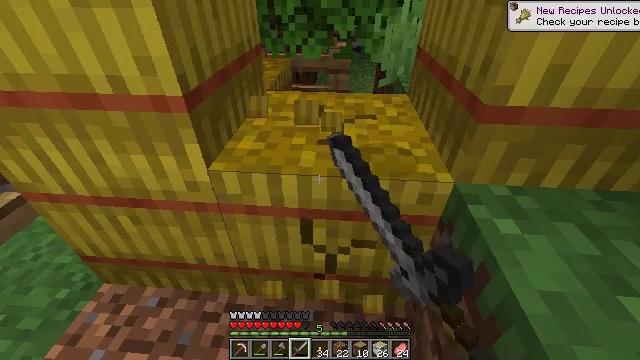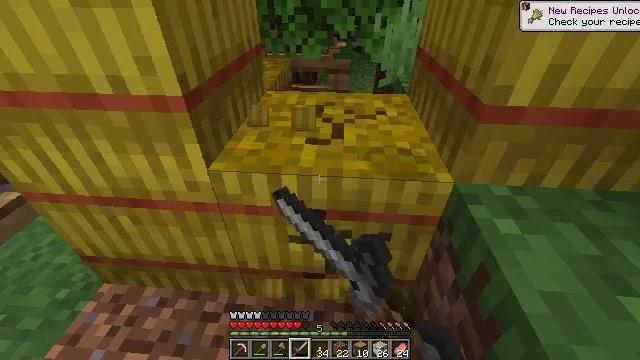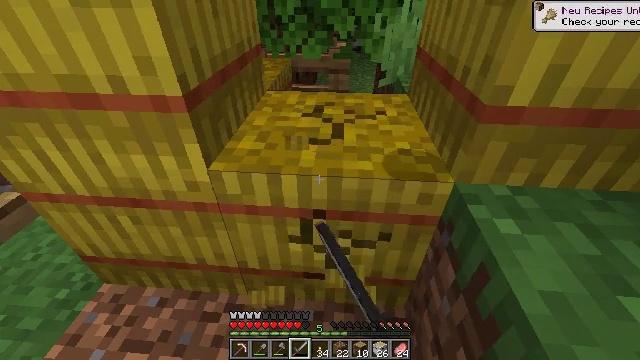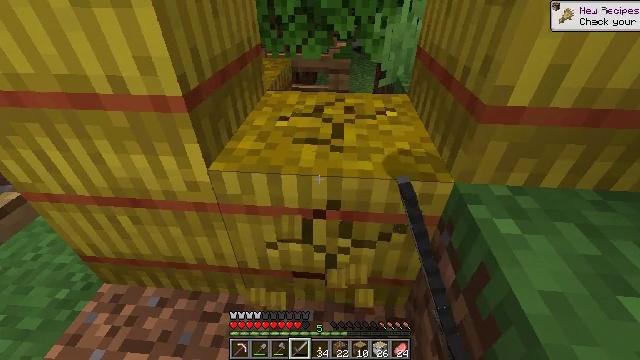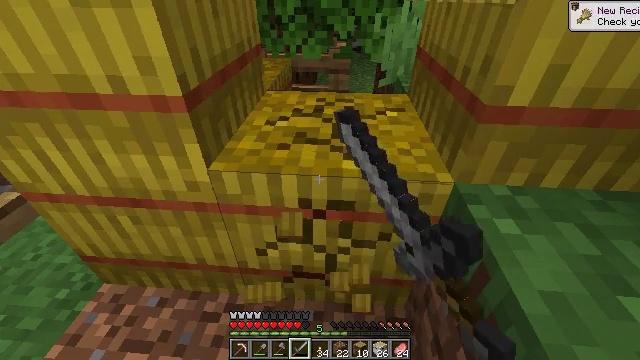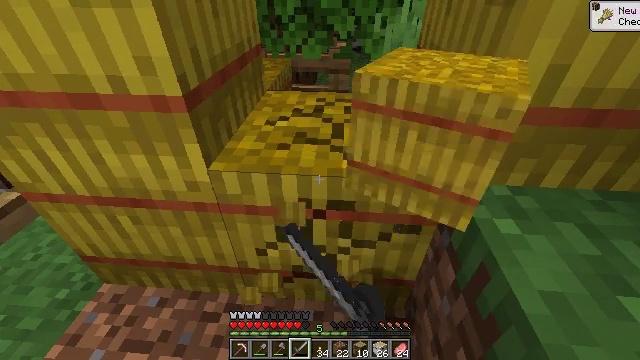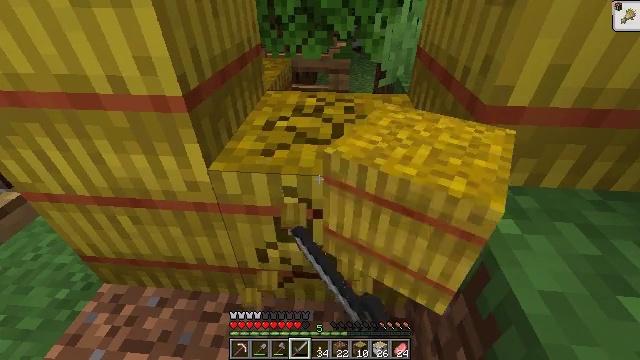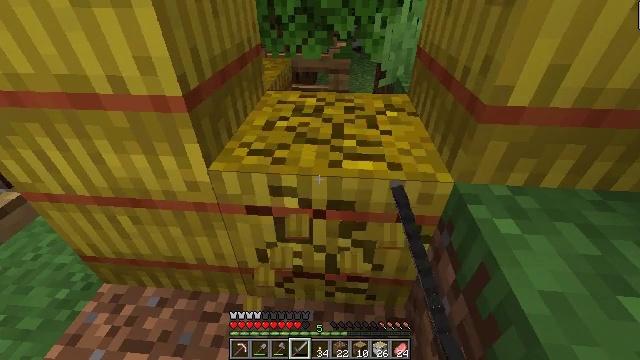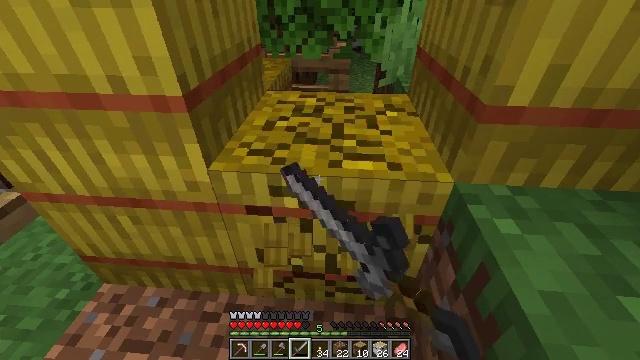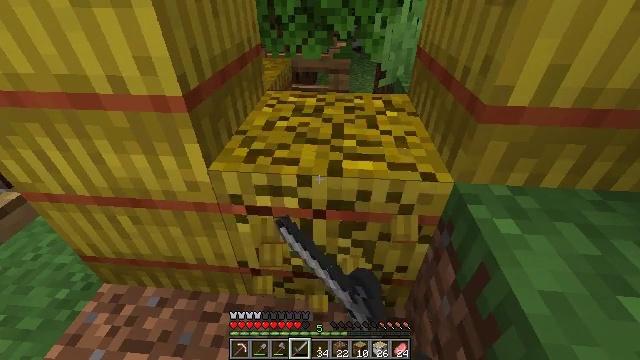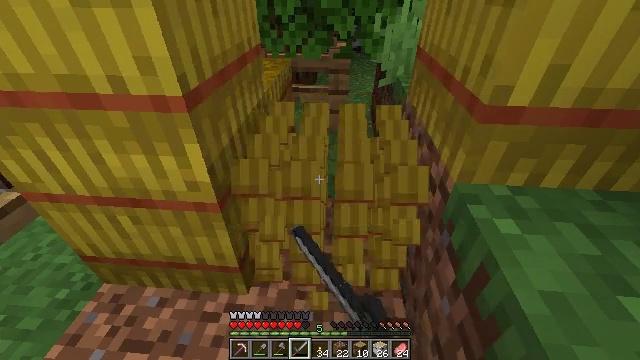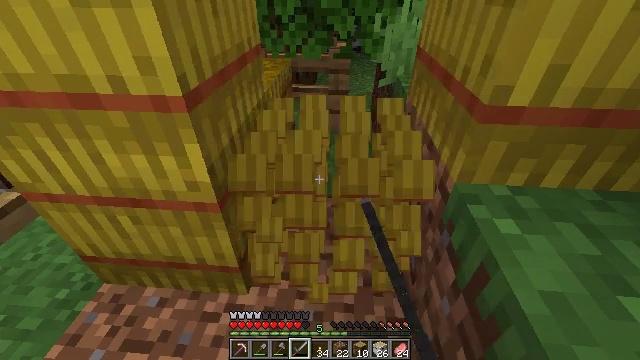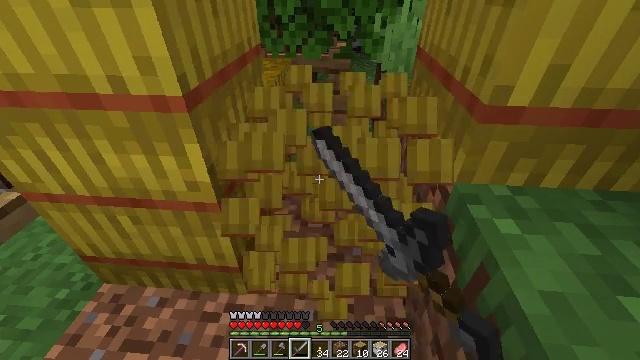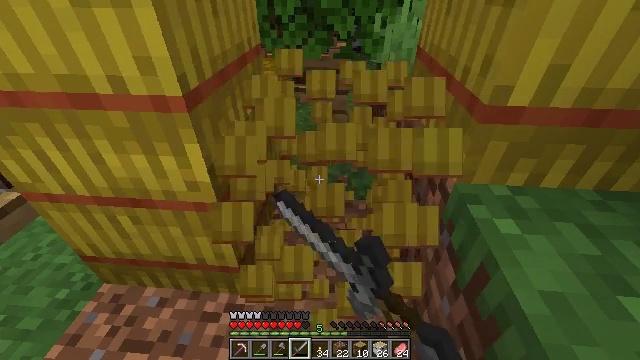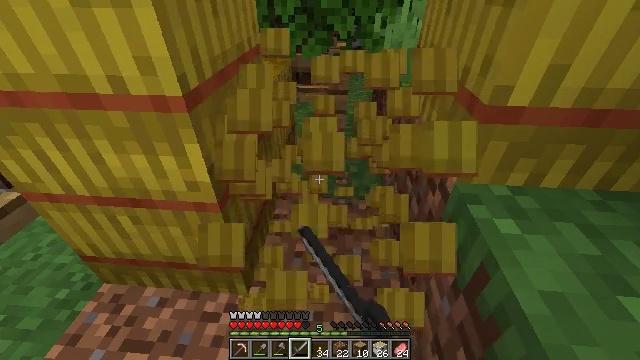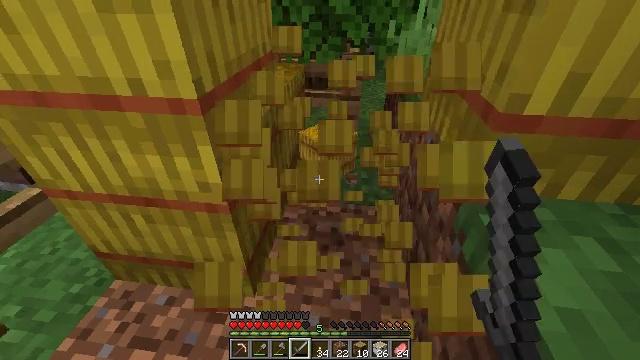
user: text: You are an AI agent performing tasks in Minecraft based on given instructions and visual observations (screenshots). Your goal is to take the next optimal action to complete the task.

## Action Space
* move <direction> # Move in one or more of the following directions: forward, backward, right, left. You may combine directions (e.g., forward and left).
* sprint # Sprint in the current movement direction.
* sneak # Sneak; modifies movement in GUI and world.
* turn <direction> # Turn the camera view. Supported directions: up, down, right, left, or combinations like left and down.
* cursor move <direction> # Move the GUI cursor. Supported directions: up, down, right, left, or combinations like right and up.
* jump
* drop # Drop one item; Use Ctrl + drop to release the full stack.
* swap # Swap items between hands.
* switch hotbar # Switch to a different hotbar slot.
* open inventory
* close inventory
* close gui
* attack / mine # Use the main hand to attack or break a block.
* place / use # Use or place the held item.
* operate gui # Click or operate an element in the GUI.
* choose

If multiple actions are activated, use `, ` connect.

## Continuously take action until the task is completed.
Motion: motion action
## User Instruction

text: Break the hay block to collect it.
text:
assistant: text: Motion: attack / mine
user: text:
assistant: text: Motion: attack / mine
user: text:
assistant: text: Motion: attack / mine
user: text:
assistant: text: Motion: attack / mine
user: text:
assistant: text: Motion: attack / mine
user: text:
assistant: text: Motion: attack / mine
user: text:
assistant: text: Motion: attack / mine
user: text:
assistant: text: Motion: attack / mine
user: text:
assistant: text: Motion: attack / mine
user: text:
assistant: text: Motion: attack / mine
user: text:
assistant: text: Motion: attack / mine
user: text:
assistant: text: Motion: attack / mine
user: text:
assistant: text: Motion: attack / mine
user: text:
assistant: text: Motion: attack / mine
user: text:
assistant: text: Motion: turn left and up, attack / mine
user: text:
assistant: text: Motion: move left, turn left and up, attack / mine
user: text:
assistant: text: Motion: move forward and move left, turn left and up, attack / mine
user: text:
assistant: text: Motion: move forward and move left, turn left and up, attack / mine
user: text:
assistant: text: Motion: attack / mine
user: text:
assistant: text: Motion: attack / mine
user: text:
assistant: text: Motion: attack / mine
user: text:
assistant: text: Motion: attack / mine
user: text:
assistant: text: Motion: attack / mine
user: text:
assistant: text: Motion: turn right, attack / mine
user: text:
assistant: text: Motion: turn right, attack / mine
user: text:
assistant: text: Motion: attack / mine
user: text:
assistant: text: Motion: attack / mine
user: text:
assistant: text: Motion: attack / mine
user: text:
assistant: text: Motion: attack / mine
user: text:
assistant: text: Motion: attack / mine